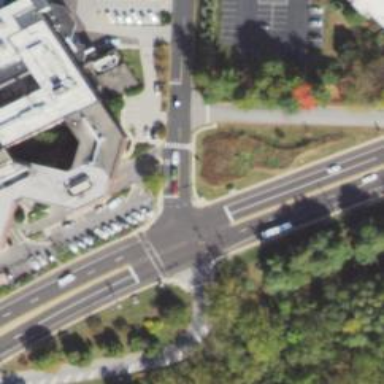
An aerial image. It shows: Marked crossing on footway.